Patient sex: M
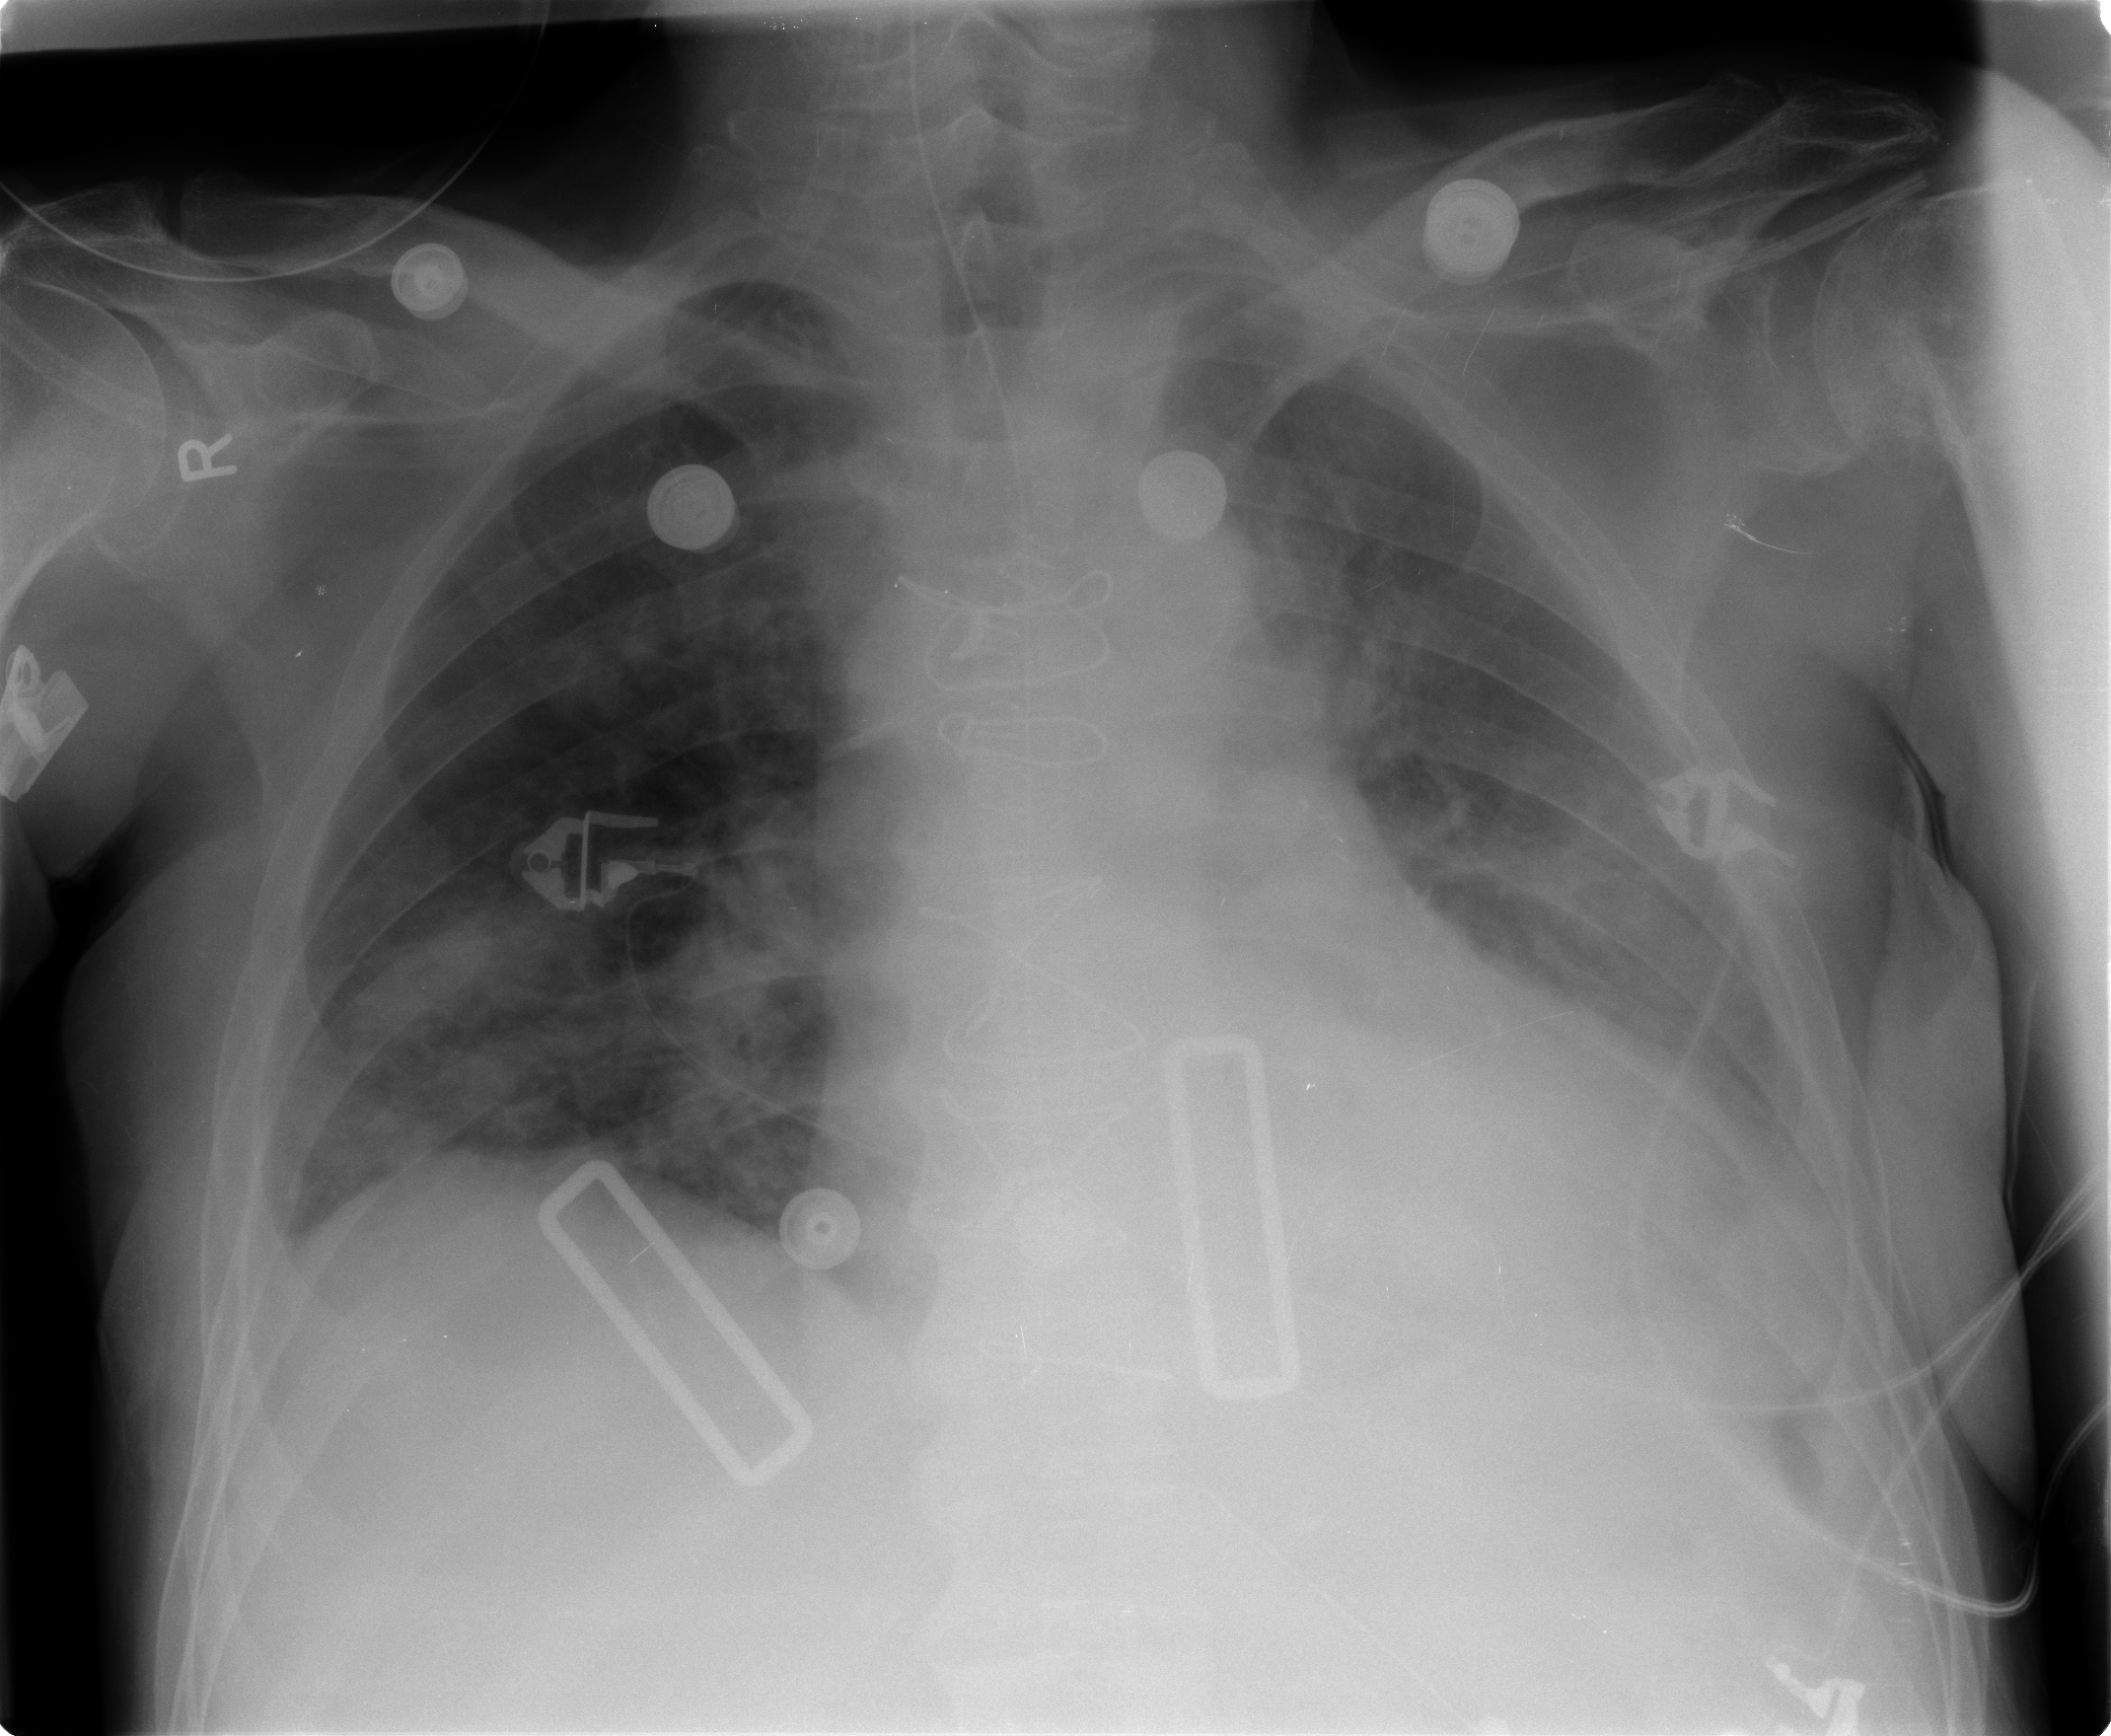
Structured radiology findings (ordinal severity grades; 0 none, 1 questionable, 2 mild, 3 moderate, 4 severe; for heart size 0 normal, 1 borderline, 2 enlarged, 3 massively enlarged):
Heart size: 2
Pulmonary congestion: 2
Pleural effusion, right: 1
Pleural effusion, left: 2
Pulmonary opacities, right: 2
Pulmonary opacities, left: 1
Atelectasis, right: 2
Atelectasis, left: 2